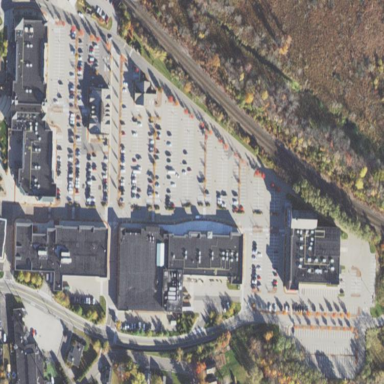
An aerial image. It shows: Retail area.